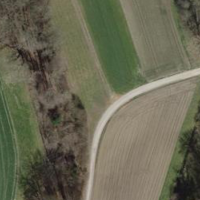
EUNIS habitat code: 52
Species observed at this site:
Trifolium pratense